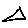
Label: square